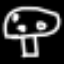
Label: mushroom